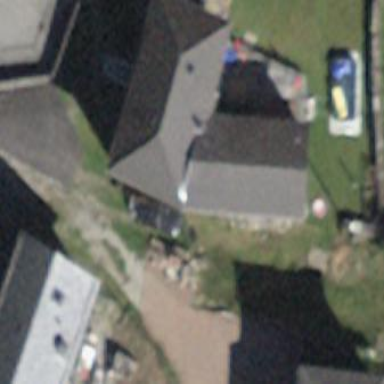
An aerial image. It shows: Detached building.